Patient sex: M
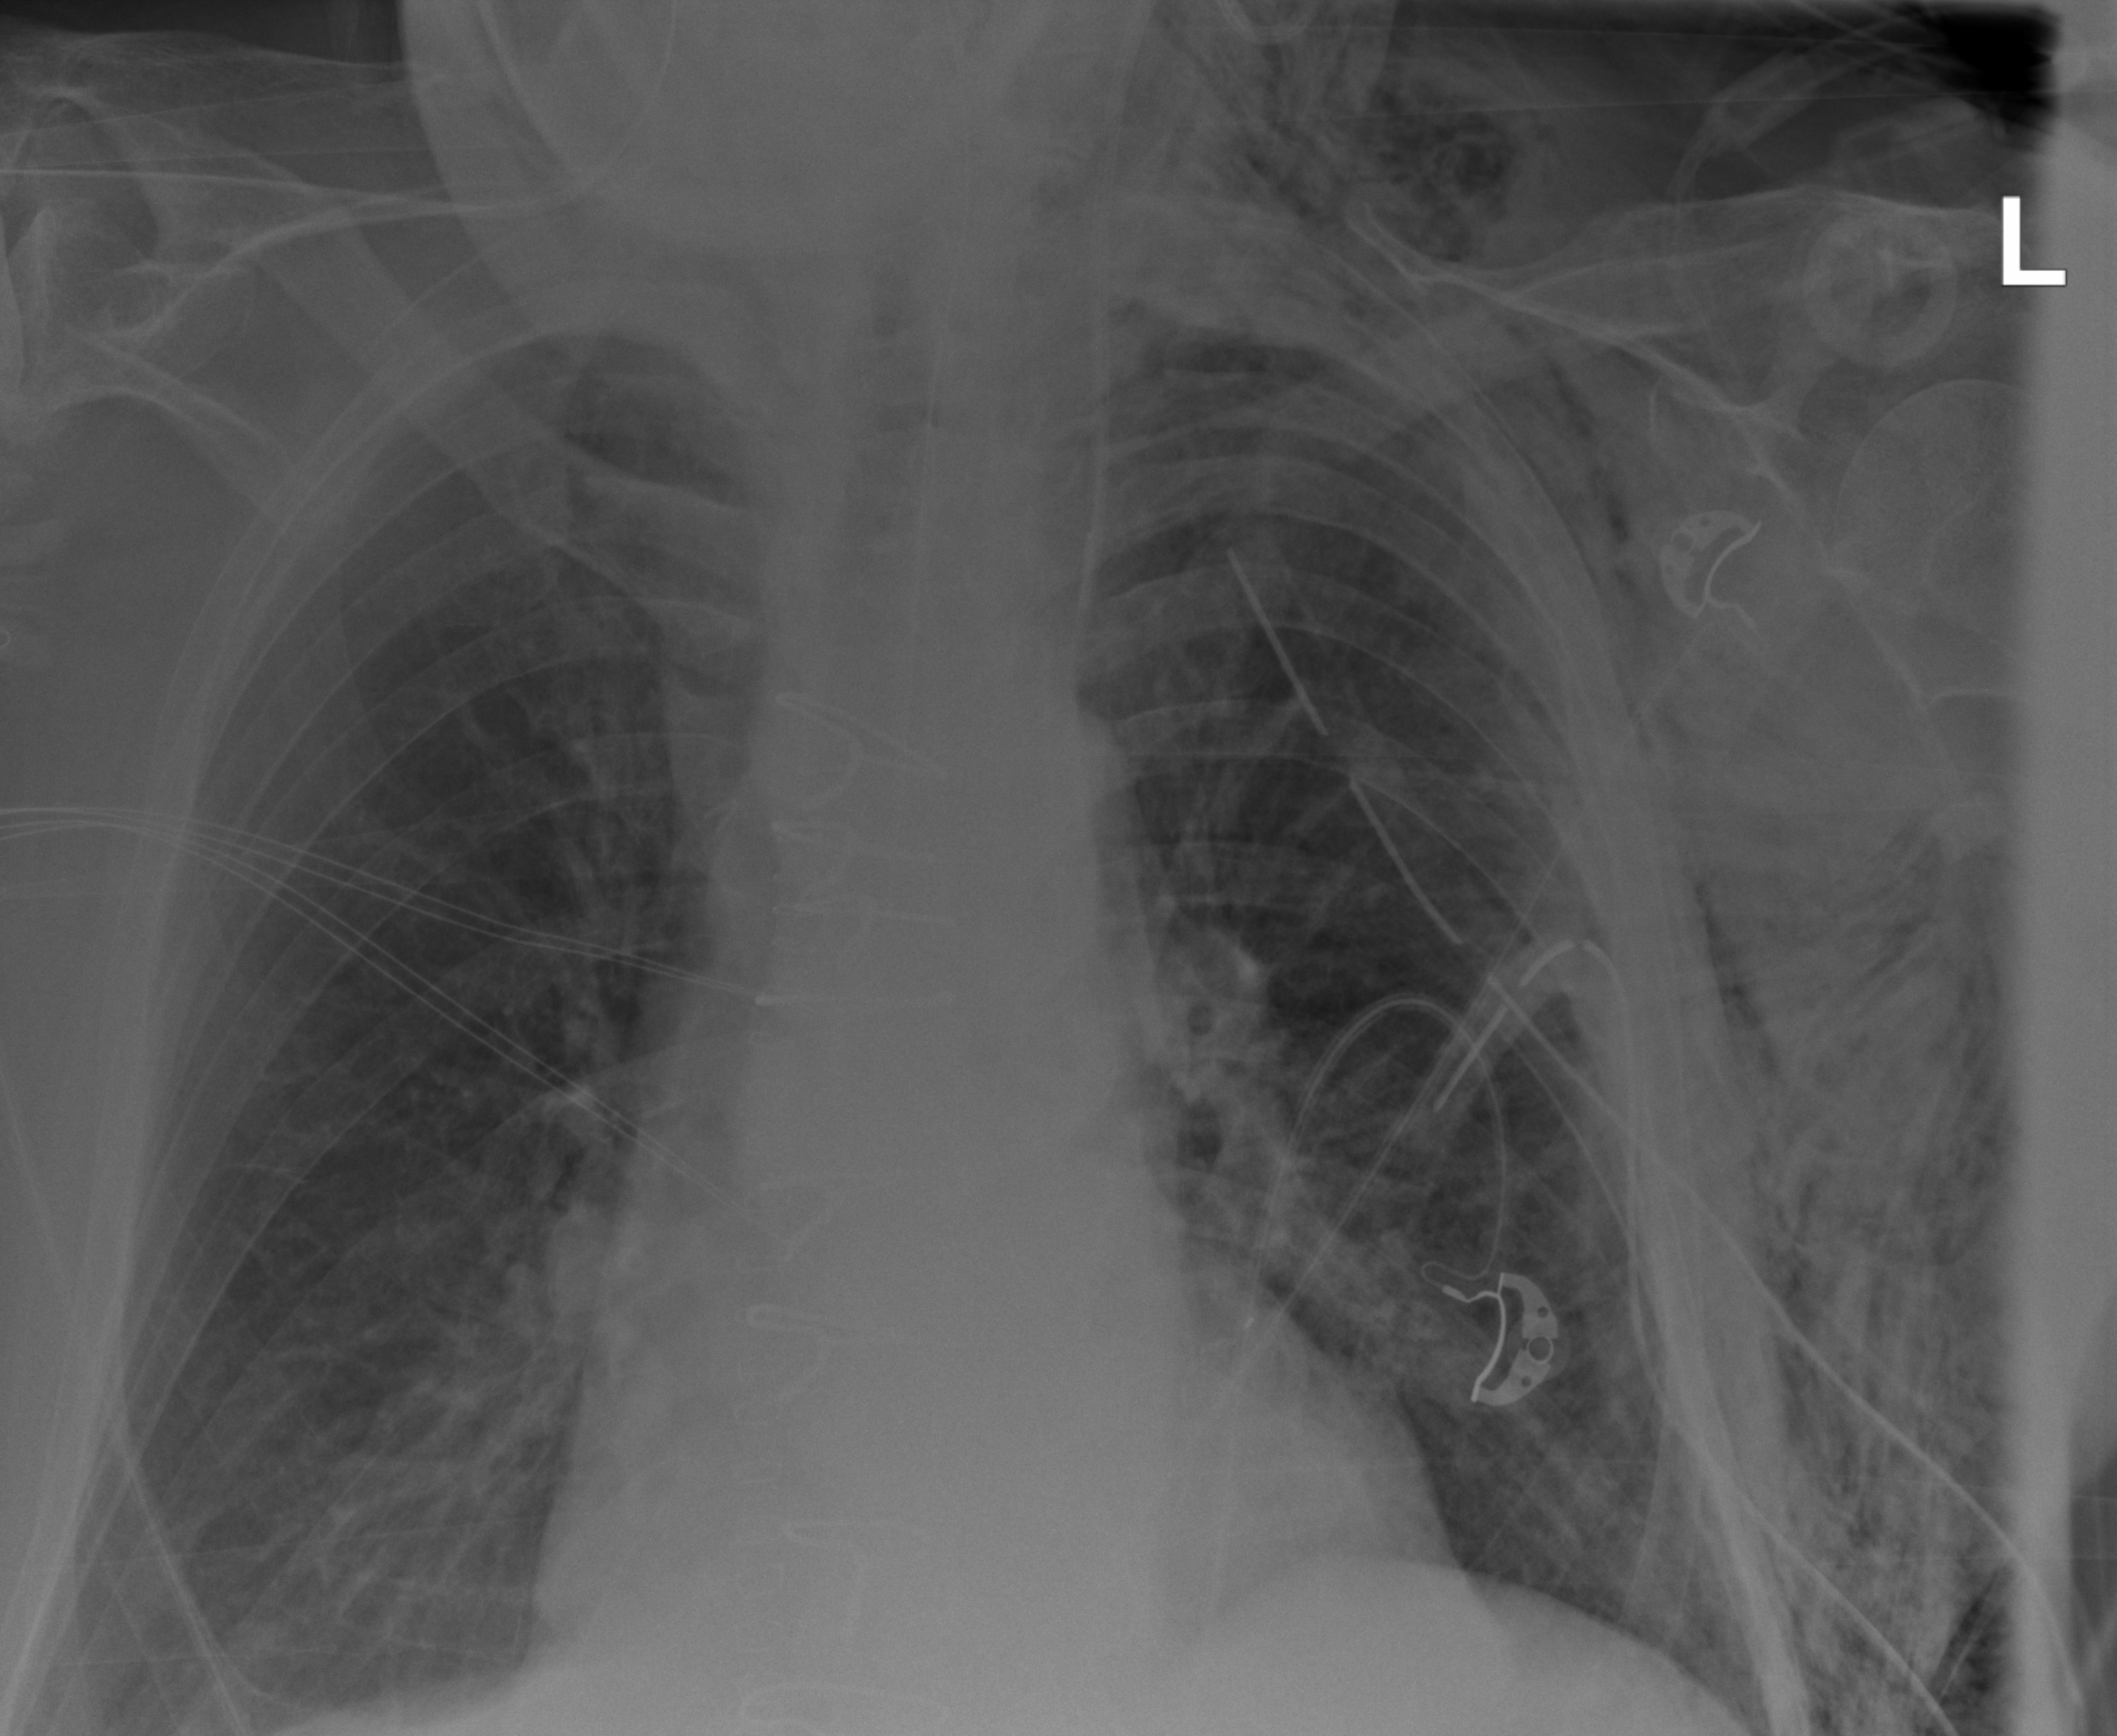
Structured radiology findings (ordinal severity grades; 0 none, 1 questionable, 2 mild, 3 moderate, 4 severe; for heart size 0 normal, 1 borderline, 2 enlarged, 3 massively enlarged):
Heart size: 2
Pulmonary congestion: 2
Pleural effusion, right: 0
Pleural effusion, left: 0
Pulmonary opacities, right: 1
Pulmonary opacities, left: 1
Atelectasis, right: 2
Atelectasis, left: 2